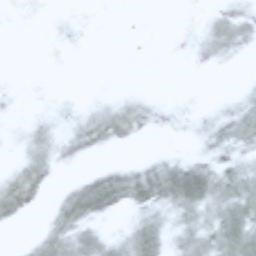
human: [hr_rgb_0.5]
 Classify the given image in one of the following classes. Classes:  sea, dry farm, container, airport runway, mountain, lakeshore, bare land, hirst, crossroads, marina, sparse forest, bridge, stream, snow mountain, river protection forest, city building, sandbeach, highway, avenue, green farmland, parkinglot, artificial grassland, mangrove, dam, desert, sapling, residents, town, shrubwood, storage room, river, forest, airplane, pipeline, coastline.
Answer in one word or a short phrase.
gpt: snow mountain